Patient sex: M
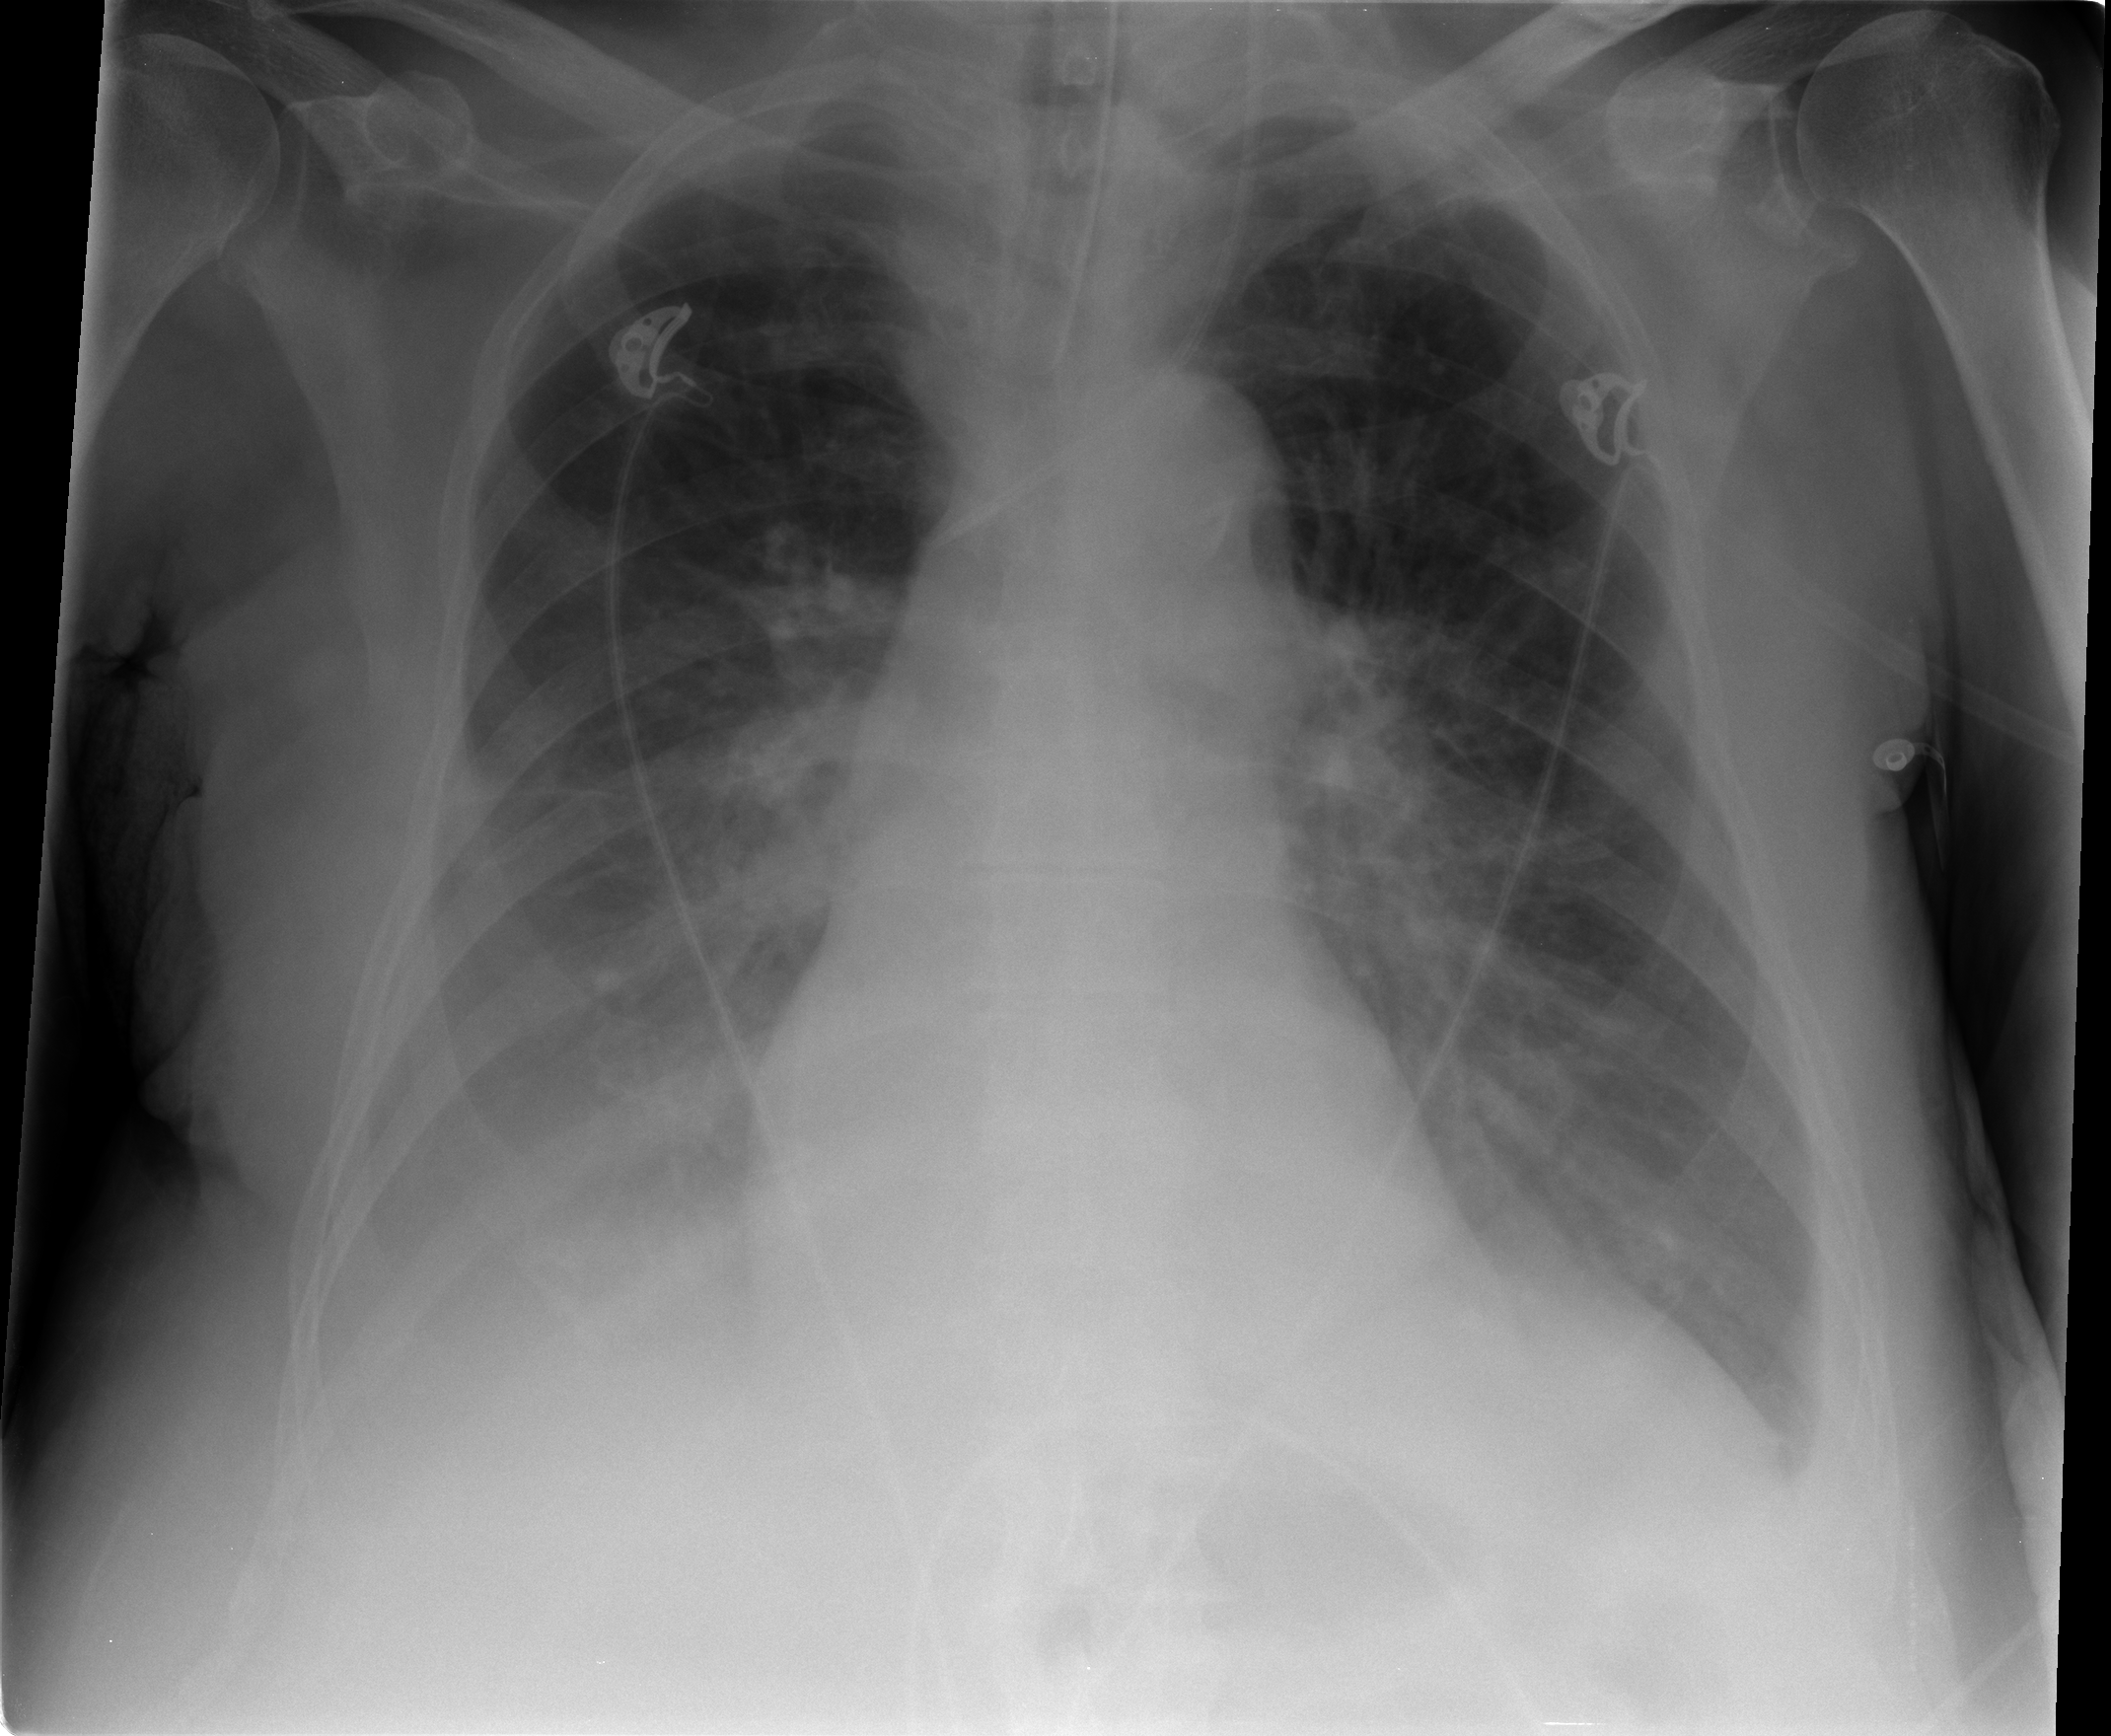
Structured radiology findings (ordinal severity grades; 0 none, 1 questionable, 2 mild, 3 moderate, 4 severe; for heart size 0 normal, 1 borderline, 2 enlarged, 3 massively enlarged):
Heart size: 1
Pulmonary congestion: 2
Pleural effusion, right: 2
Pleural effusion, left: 2
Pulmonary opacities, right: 1
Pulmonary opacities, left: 1
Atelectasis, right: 2
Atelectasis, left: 2